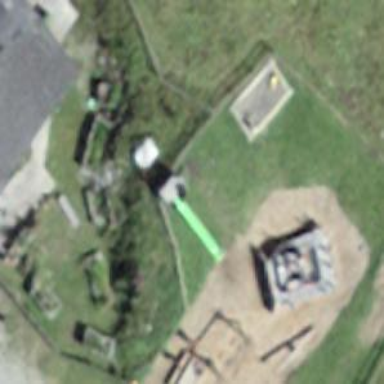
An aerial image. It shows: Playground area for leisure activities on the land.